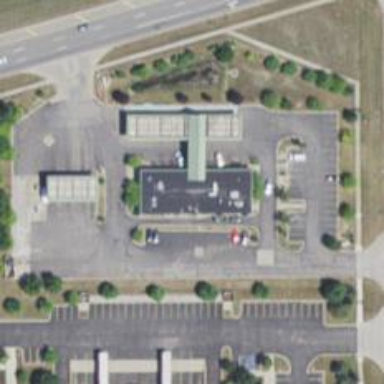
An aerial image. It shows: Convenience shop.